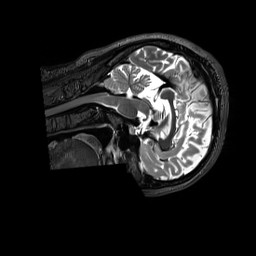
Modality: T2w
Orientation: sagittal
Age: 38
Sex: female
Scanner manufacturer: siemens
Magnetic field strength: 3 T
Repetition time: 3.2 s
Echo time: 0.728 s